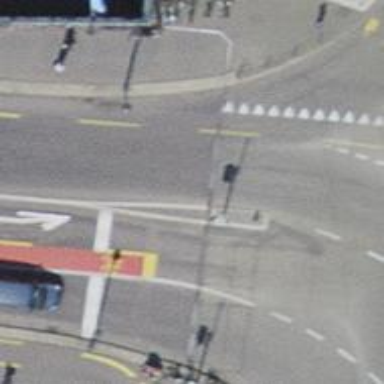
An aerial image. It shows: Primary highway bridge with asphalt surface and designated cycle lane.